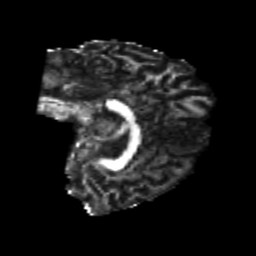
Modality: FA
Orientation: sagittal
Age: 20
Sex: male
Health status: healthy
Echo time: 0.074 s